Field crop: maize
Growth stage: 2
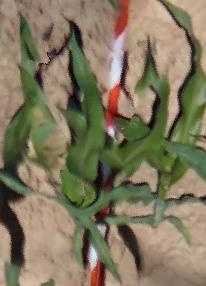
Species: maize